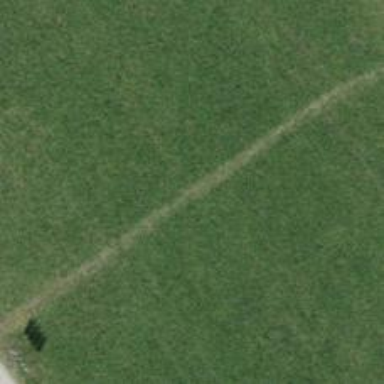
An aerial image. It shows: Path with fine gravel surface.